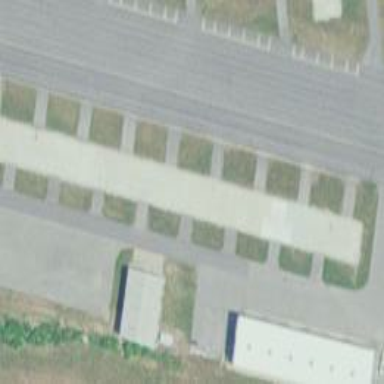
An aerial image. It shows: Hangar at the airport.